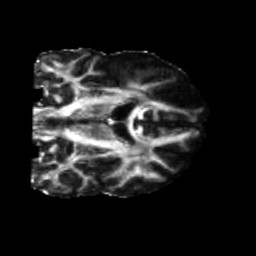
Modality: FA
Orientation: coronal
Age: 58
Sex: male
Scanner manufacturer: siemens
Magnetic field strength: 3 T
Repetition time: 5.25 s
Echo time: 0.08 s